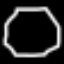
Label: octagon